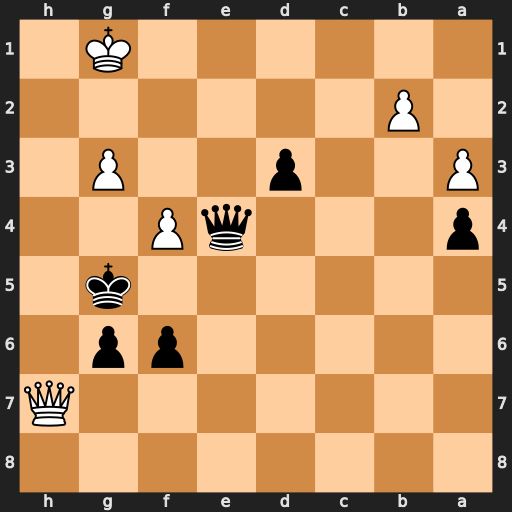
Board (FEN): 8/7Q/5pp1/6k1/p3qP2/P2p2P1/1P6/6K1
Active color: b
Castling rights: -
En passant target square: -
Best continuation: Kg4 Qh4+ Kf3 Qh1+ Ke3 Qxe4+ Kxe4